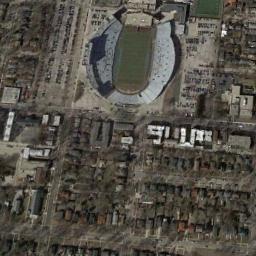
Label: stadium